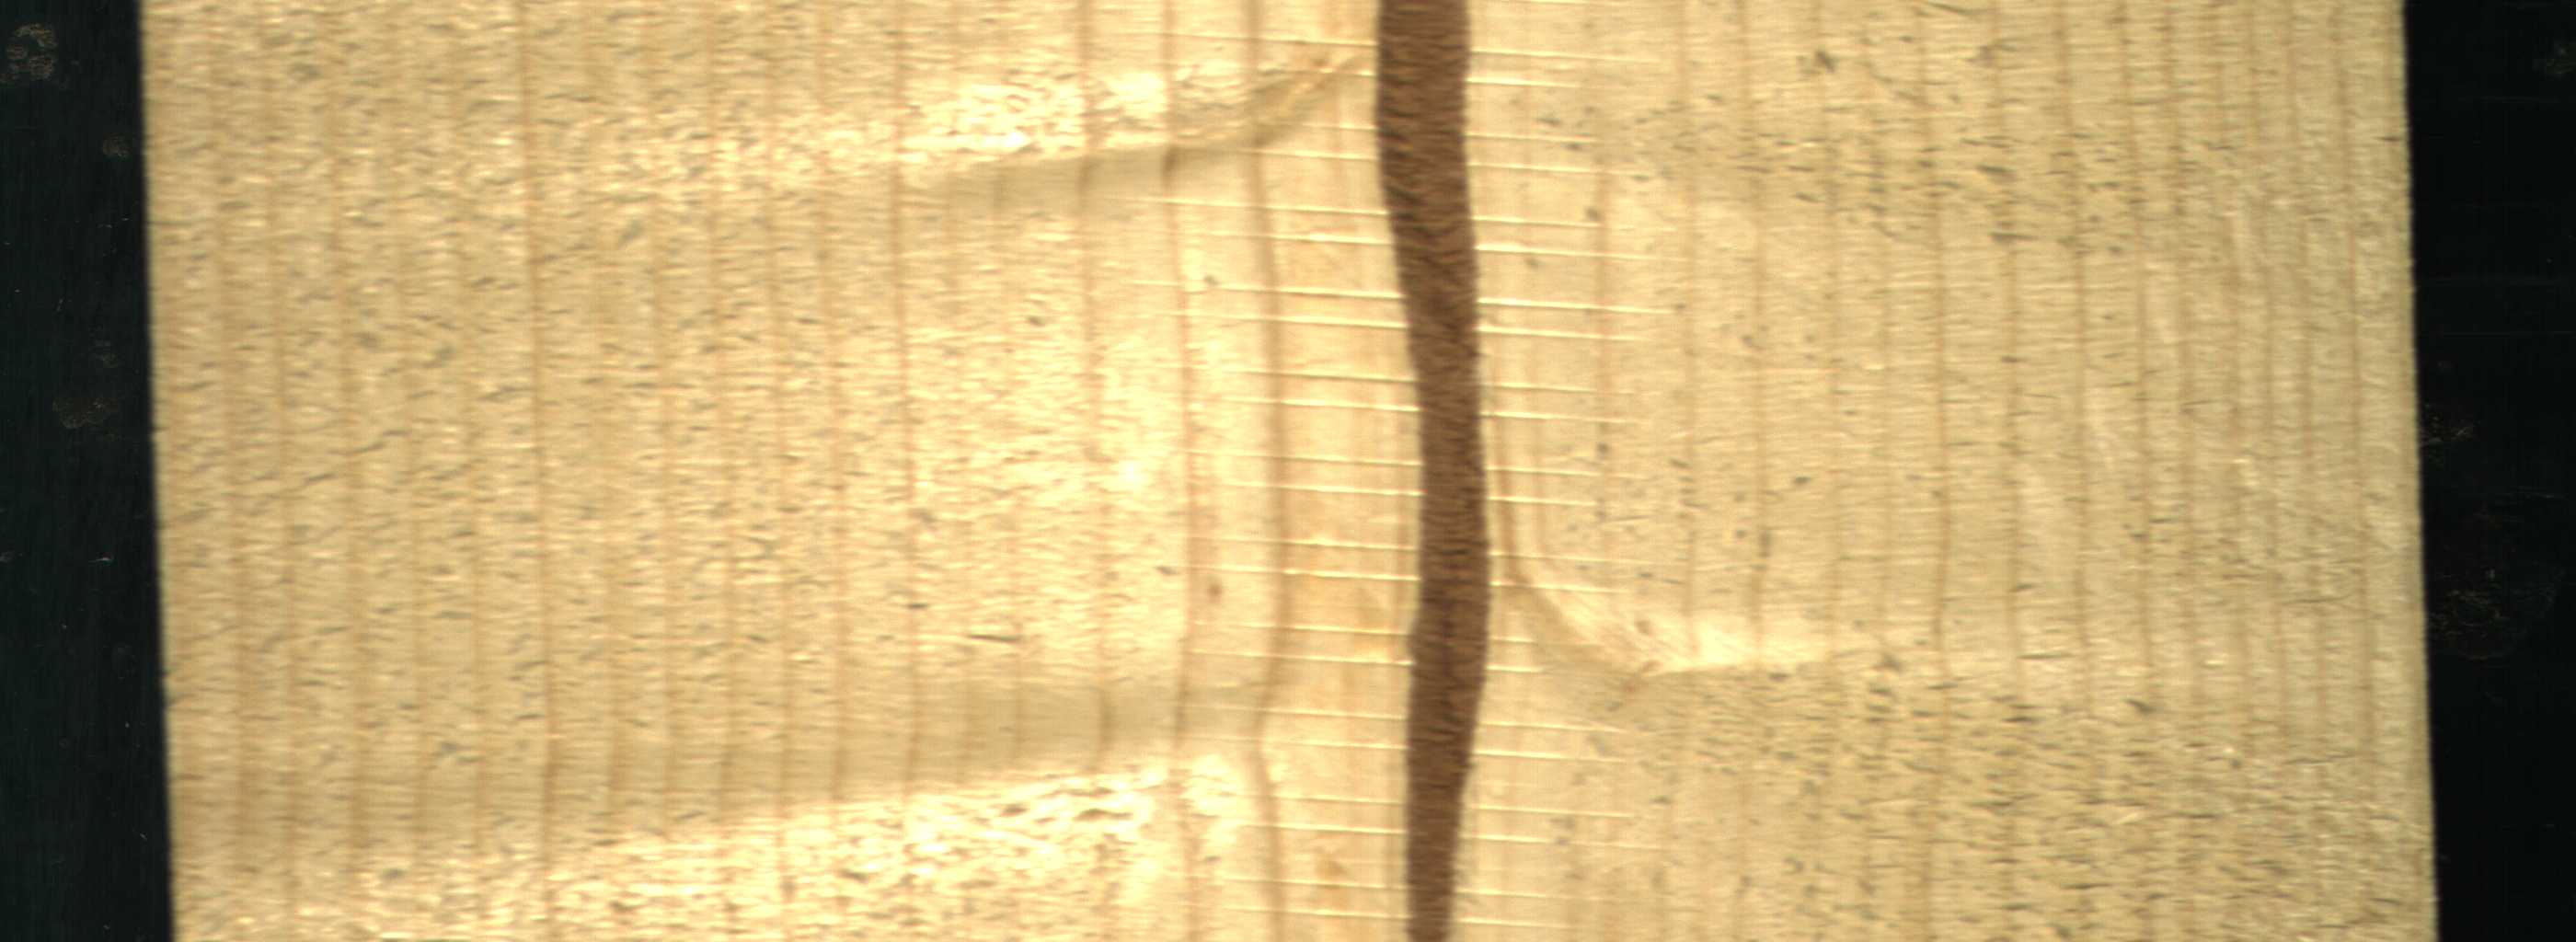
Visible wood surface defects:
Marrow